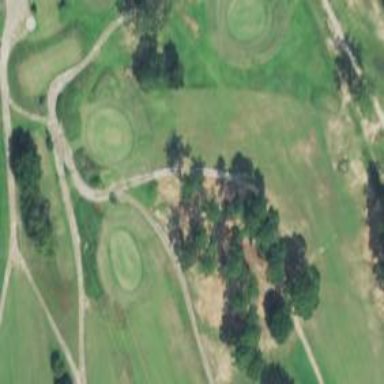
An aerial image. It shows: Golf hole.